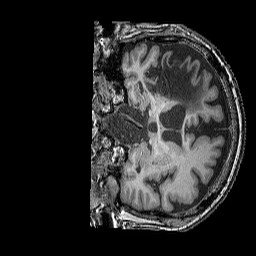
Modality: T1w
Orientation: coronal
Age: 49
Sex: male
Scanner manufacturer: siemens
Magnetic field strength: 3 T
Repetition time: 2.25 s
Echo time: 0.00411 s